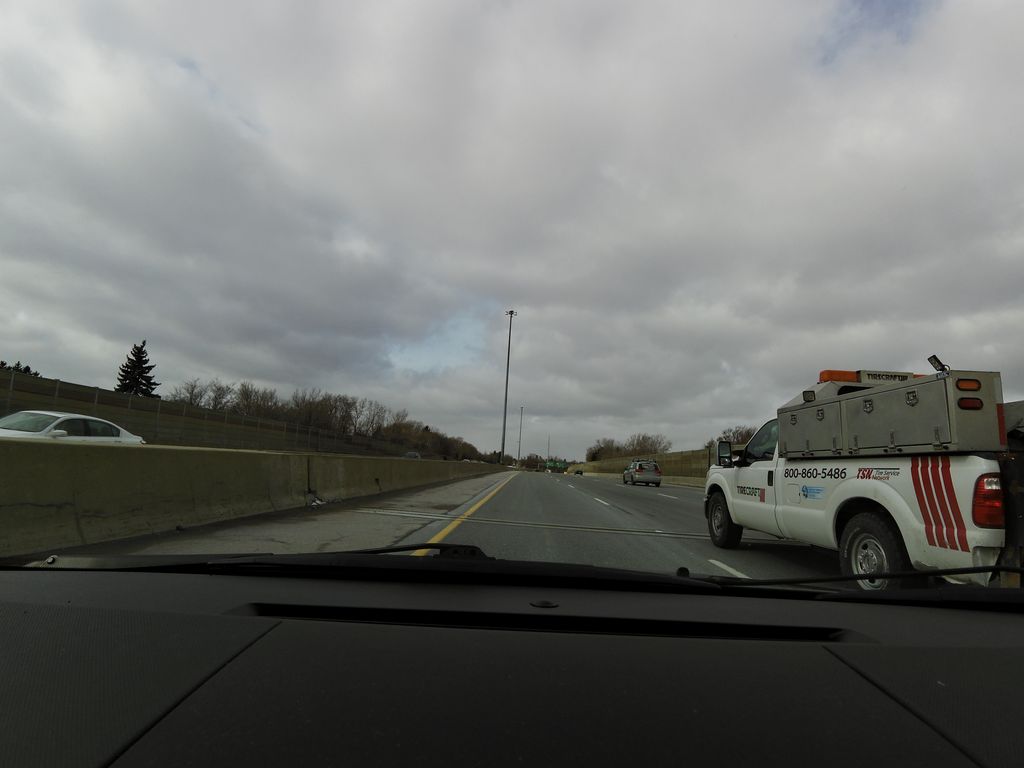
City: kitchener-waterloo